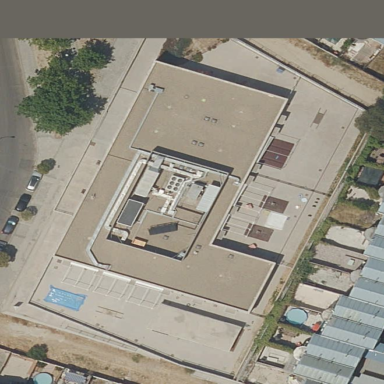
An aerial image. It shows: Kindergarten.